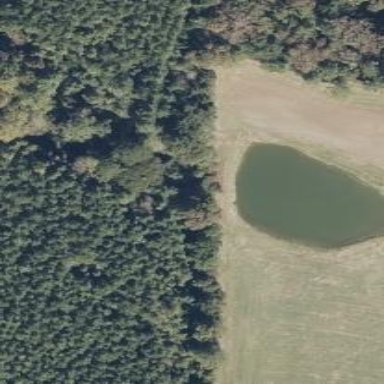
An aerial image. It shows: Pond surrounded by natural water.